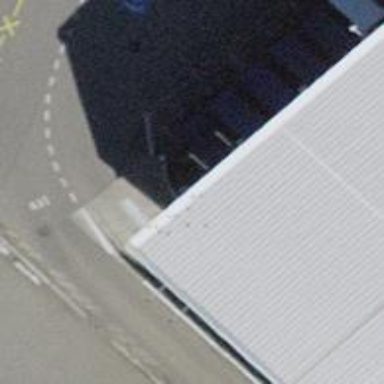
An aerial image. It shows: Parking area.